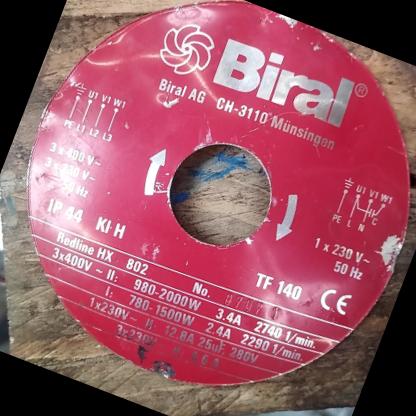
Klasa: tabliczka-znamionowa